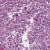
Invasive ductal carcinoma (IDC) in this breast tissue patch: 1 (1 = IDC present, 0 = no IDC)